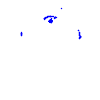
Particle: proton